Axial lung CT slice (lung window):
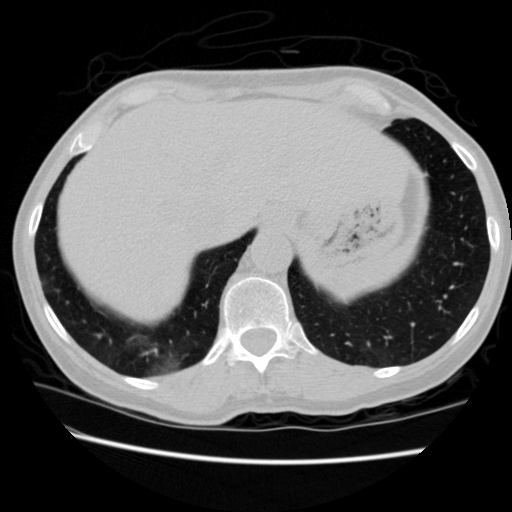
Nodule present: no